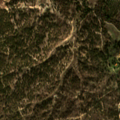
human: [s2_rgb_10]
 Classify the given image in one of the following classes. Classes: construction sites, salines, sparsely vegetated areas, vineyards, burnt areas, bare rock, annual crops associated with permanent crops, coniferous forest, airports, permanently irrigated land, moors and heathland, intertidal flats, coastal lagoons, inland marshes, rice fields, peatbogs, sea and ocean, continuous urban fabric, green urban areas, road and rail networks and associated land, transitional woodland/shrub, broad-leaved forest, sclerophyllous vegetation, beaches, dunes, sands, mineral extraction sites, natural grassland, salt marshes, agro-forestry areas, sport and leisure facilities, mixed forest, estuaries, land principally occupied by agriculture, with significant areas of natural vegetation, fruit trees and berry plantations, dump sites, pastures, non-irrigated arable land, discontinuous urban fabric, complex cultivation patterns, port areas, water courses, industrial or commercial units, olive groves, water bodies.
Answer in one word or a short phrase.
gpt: complex cultivation patterns, agro-forestry areas, broad-leaved forest